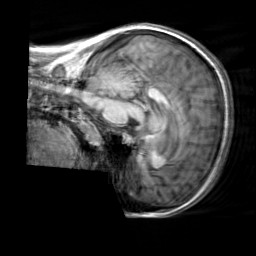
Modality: T1w
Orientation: sagittal
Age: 20
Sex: female
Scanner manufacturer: siemens
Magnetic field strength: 3 T
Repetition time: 2.3 s
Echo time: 0.00303 s